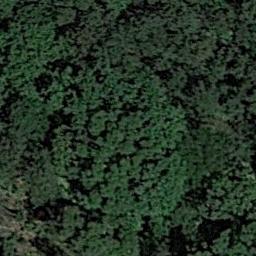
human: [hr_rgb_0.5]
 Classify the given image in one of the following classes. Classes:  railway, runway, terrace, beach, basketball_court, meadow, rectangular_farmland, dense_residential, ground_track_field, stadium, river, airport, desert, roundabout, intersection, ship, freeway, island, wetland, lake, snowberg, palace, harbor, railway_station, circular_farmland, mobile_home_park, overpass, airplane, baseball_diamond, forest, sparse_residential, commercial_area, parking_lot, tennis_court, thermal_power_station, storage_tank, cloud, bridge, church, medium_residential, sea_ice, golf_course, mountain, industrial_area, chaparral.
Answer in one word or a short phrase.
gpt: forest